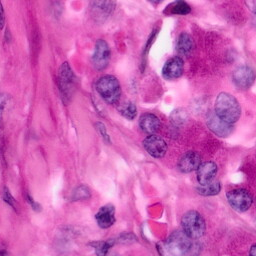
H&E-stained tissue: Pancreatic